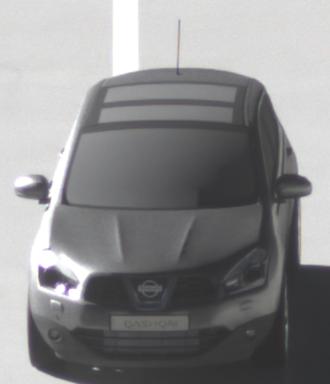
Make: Nissan
Model: Qashqai 1.6
Detailed model: Qashqai (J10)
Model produced from: 2010/03
Model produced until: 2010/08
Doors: 5
Color: gray
Road condition: wet road
Daytime: morning or afternoon
Contrast: high contrast